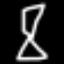
Label: hourglass